Field crop: tomato
Growth stage: 1
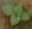
Species: solanum